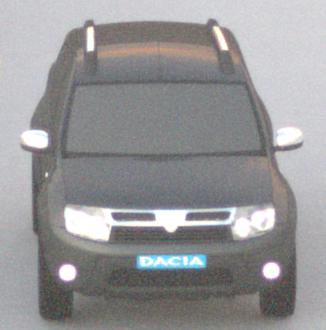
Make: Dacia
Model: Duster dCi 110 FAP
Detailed model: Duster (I)
Model produced from: 2010/06
Model produced until: 2013/11
Doors: 5
Color: gray
Road condition: dry road
Daytime: sunrise or sunset
Contrast: low contrast